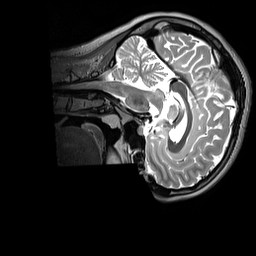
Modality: T2w
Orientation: sagittal
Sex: female
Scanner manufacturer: siemens
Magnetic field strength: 3 T
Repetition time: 3.2 s
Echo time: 0.409 s